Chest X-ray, PA view. Patient: 47 years old, sex F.
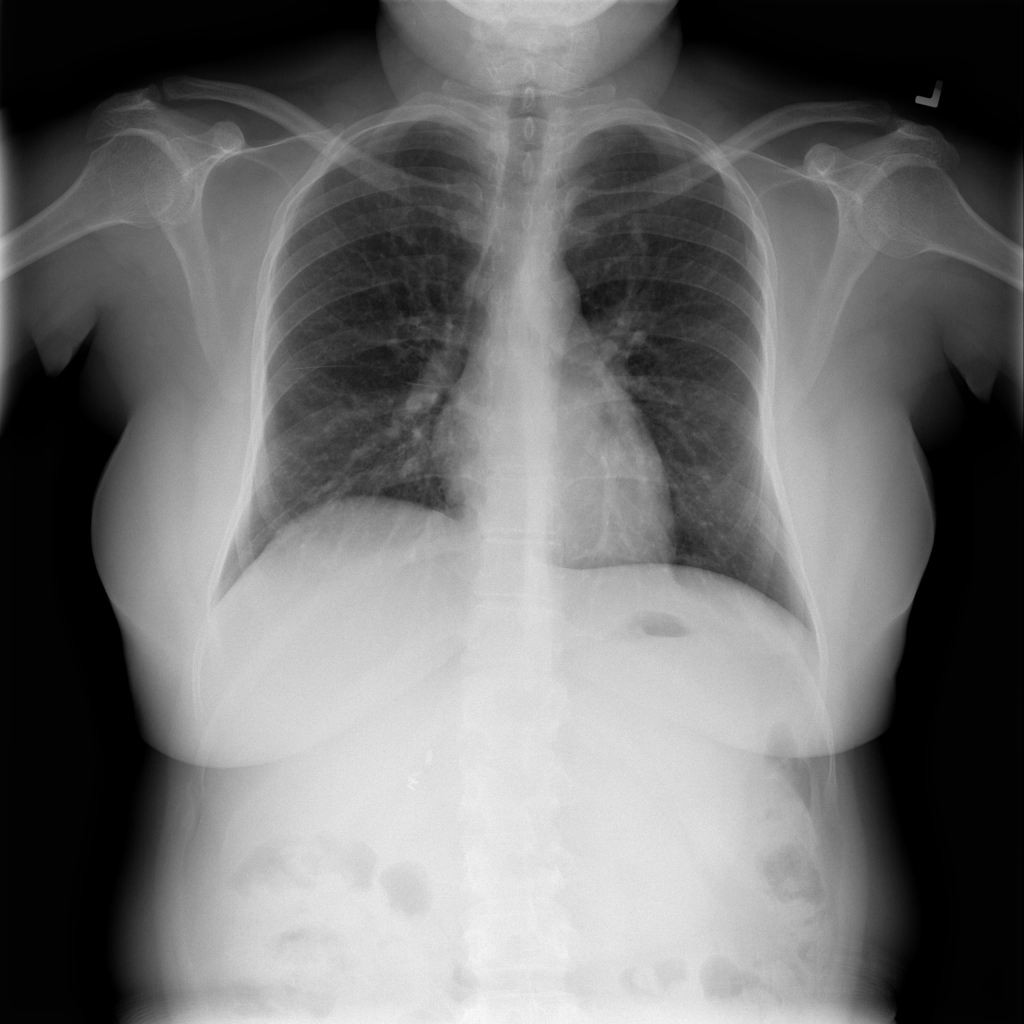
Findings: No Finding